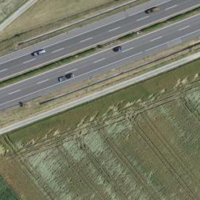
EUNIS habitat code: 57
Species observed at this site:
Corvus corone
Fulica atra
Ardea alba
Sturnus vulgaris
Larus canus
Milvus milvus
Streptopelia decaocto
Columba livia
Corvus corax
Columba palumbus